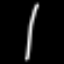
Label: line